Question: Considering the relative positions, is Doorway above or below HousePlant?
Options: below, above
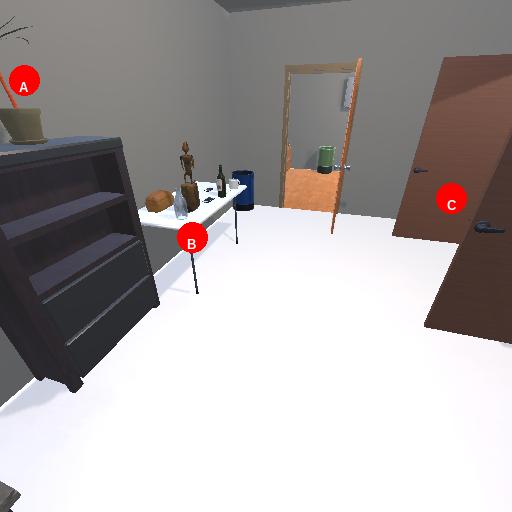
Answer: below